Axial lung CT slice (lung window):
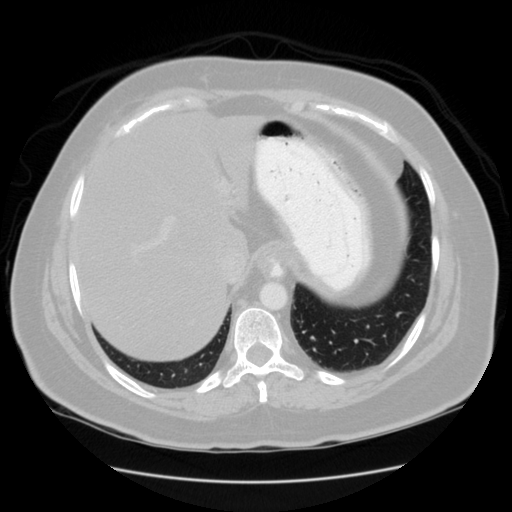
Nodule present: no